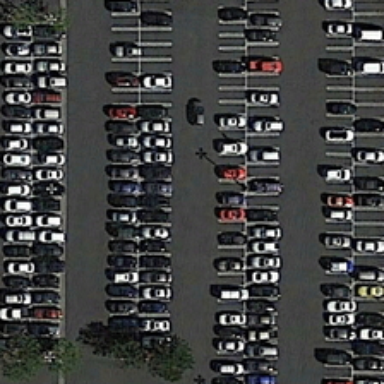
Many cars are parked in a parking lot near several green trees .